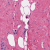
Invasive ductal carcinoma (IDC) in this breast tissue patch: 0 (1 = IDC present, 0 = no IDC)